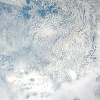
Label: cloud